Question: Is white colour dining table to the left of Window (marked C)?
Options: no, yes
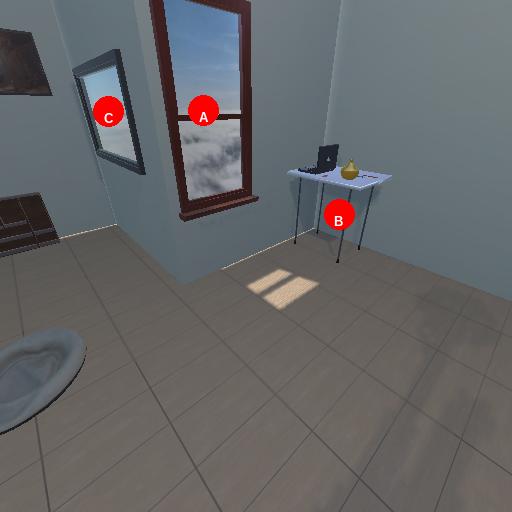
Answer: no